Interaction volume radius: 10 \u00c5
Interaction volume height: 30 \u00c5
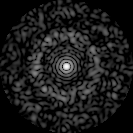
Disorder parameter: 0.8564